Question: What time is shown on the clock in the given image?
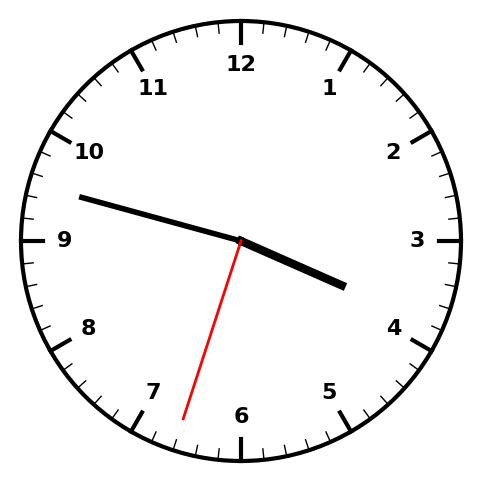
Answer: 03:47:33